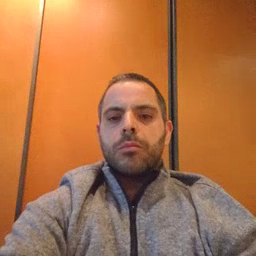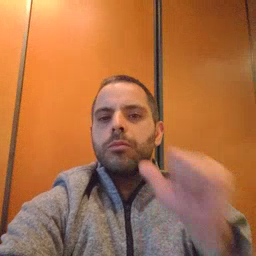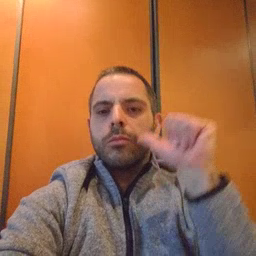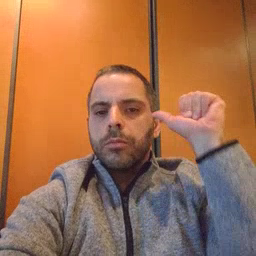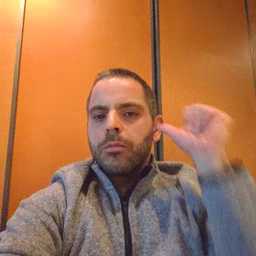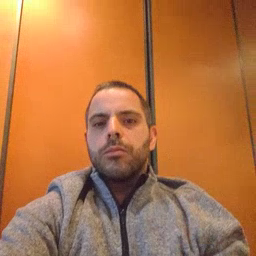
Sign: yesterday